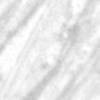
Label: change